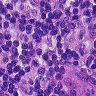
Metastatic tissue present: no